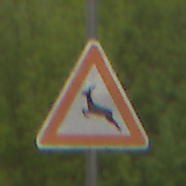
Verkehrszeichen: WildwechselRechts
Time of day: MorningAfternoon
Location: Outdoor (Nature)
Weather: Overcast
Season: NotSpecified
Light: Natural